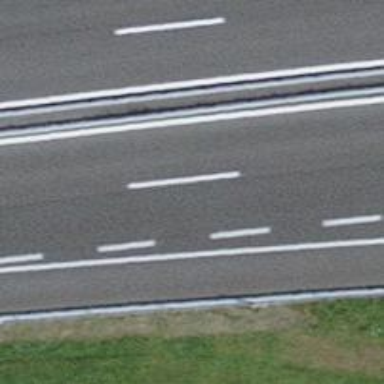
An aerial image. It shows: Motorway junction.